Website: ulta-beauty
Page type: customer-info-address
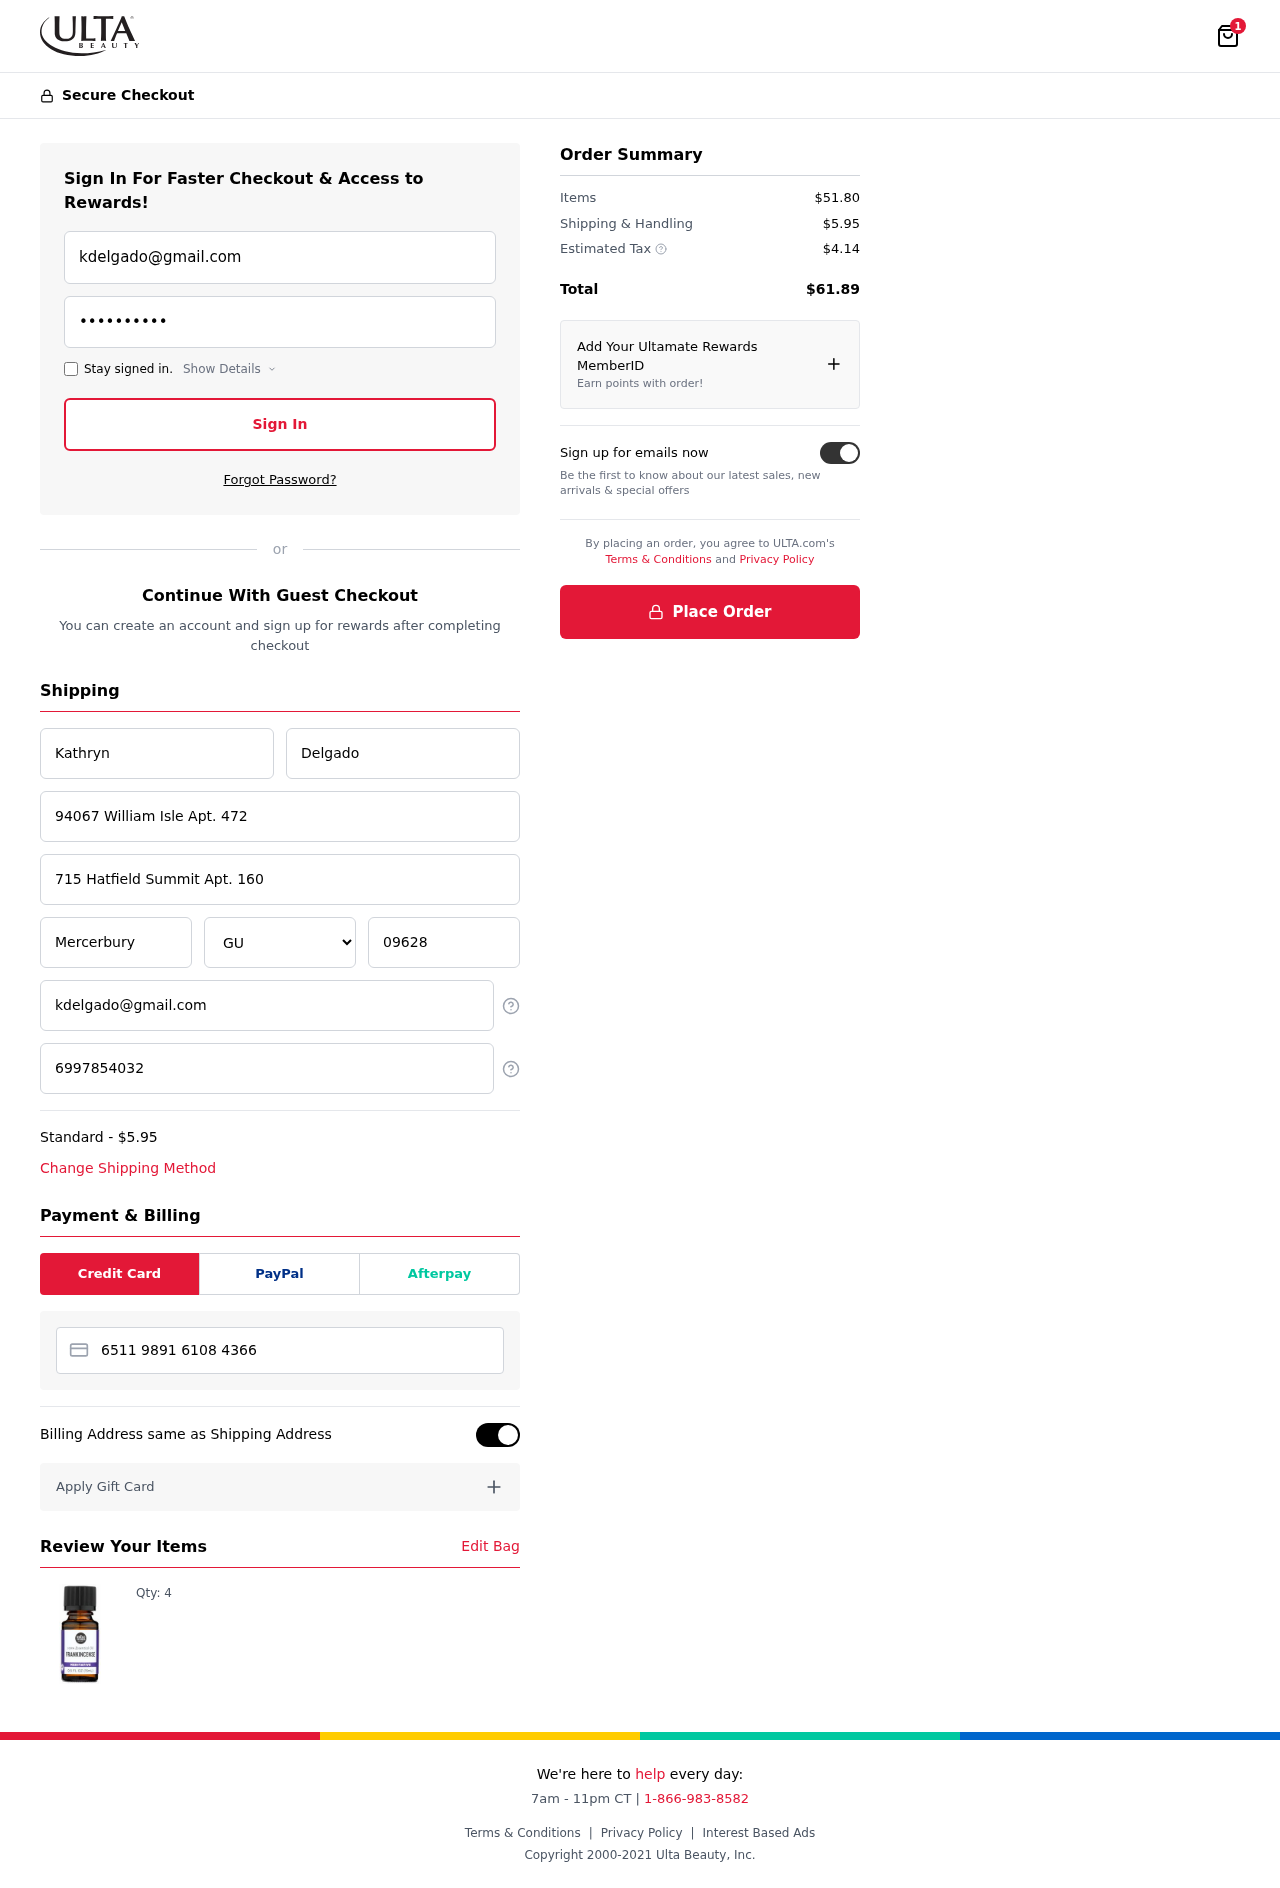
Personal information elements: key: PII_CARD_NUMBER
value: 6511 9891 6108 4366
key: PII_CITY
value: Mercerbury
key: PII_EMAIL
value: kdelgado@gmail.com
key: PII_FIRSTNAME
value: Kathryn
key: PII_LASTNAME
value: Delgado
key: PII_PHONE
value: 6997854032
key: PII_POSTCODE
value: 09628
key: PII_STATE
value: GU
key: PII_STREET
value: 94067 William Isle Apt. 472
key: PII_STREET2
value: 715 Hatfield Summit Apt. 160
Product elements: key: PRODUCT1_QUANTITY
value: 4
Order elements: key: ORDER_NUM_ITEMS
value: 1
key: ORDER_SHIPPING_COST
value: $5.95
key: ORDER_ITEMS_TOTAL
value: $51.80
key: ORDER_SHIPPING_COST2
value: $5.95
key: ORDER_TAX
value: $4.14
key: ORDER_TOTAL
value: $61.89